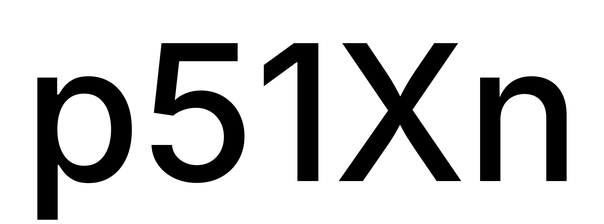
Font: Inter_Medium